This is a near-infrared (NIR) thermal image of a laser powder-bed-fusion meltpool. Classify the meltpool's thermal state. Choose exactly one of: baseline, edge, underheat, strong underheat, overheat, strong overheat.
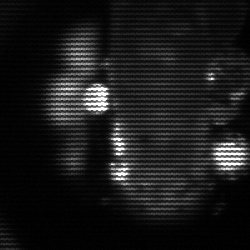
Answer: strong underheat